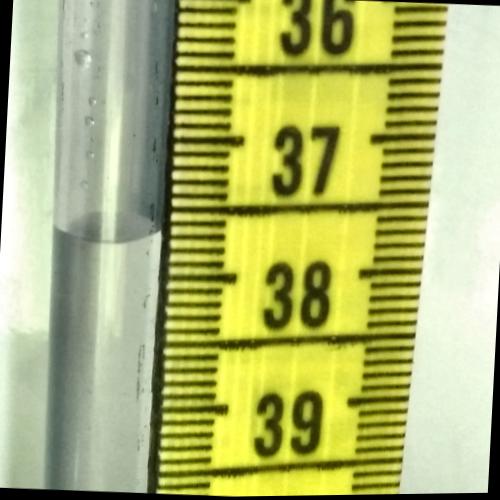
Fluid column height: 37.7 cm